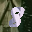
Label: 8